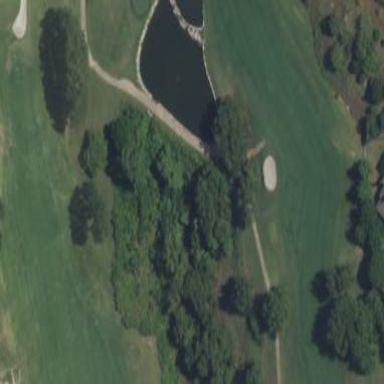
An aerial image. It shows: Golf fairway in the image.